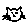
Label: cat